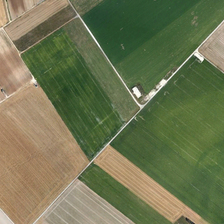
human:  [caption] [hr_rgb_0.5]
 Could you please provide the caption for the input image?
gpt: green fields are surrounded by bare land .

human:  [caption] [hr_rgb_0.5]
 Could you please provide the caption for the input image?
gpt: a house with a white roof was built next to a piece of land .

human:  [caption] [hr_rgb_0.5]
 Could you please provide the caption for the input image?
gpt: a house with a white roof was built next to a piece of land .

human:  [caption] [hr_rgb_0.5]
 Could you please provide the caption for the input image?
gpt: green fields are surrounded by bare land .

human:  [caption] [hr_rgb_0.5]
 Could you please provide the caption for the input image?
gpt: green fields are surrounded by bare land .